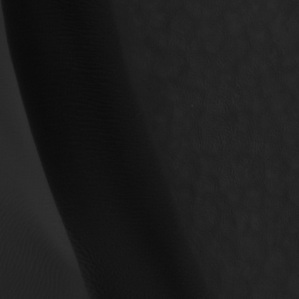
Label: non_frost